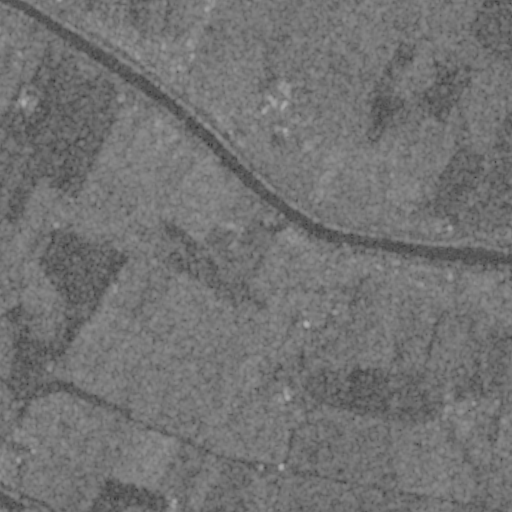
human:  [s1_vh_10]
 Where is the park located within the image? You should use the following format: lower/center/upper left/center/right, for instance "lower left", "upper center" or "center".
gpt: The park is located in the upper left of the image.
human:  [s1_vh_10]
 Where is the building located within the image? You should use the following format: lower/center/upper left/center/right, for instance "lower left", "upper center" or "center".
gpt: There is no building in the image.

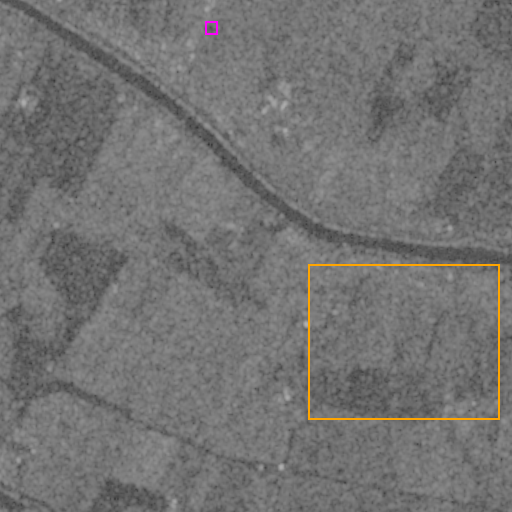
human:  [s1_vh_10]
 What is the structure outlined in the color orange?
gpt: The structure outlined in orange is a crop field.
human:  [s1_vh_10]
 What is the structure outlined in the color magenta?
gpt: The structure outlined in magenta is a park.
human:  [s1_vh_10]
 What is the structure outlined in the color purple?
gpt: There is no purple outline.